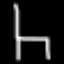
Label: chair